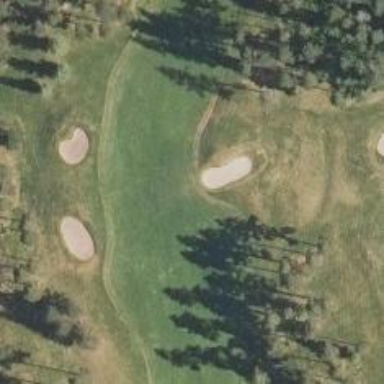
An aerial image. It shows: Golf hole.